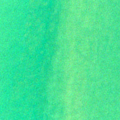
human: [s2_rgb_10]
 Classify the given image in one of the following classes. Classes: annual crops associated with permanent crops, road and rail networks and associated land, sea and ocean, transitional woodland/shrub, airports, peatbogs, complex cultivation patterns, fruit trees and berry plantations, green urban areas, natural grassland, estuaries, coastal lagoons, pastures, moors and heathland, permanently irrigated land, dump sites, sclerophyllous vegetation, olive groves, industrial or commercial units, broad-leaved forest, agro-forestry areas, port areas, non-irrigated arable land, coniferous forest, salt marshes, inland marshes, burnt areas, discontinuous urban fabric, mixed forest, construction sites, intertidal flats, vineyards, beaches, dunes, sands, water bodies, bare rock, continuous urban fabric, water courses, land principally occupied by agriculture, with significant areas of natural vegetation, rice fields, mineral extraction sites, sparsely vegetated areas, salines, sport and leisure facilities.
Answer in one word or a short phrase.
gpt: sea and ocean